Question: I have an excel sheet which has some huge data. Data is organized as follows,
A set of 7 columns and n rows; as in a table, and 1000s of such tables are placed horizontally with an empty column to separate. A screenshot is below..
 ...
I just want to have data of every 'table' saved into a different file. Manually it would take ever! So, Is there a macro or something I would automate this task with.
I am not well versed with writing macros or any VBA stuff.
Thanks,
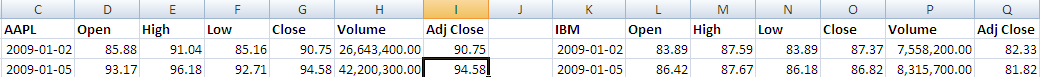
Answer: Tony has a valid point when he says
> > > If the table starting at C1 finishes on row 21, does the next table start at C23? If the table starting at K1 finishes on row 15, does the next table start at K17 or K23?
So here is a code which will work in any condition i.e data is set horizontally or vertically.

'''
'~~> Change this to the relevant Output folder
Const FilePath As String = "C:\Temp"
Dim FileNumb As Long
Sub Sample()
Dim Rng As Range
Dim AddrToCopy() As String
Dim i As Long
On Error GoTo Whoa
Application.ScreenUpdating = False
Set Rng = ActiveSheet.Cells.SpecialCells(xlCellTypeConstants, xlTextValues)
If Not Rng Is Nothing Then
AddrToCopy = Split(Rng.Address, ",")
FileNumb = 1
For i = LBound(AddrToCopy) To UBound(AddrToCopy)
ExportToSheet (AddrToCopy(i))
Next i
End If
MsgBox "Export Done Successfully"
LetsContinue:
Application.ScreenUpdating = True
Exit Sub
Whoa:
MsgBox Err.Description
Resume LetsContinue
End Sub
Sub ExportToSheet(rngAddr As String)
Range(rngAddr).Copy
Workbooks.Add
ActiveSheet.Paste
ActiveWorkbook.SaveAs Filename:= _
FilePath & "Output" & FileNumb & ".csv" _
, FileFormat:=xlCSV, CreateBackup:=False
Application.DisplayAlerts = False
ActiveWorkbook.Close
Application.DisplayAlerts = True
FileNumb = FileNumb + 1
End Sub
'''
: The above code will work for cells with only . For cells with only you have to use
'''
Set Rng = ActiveSheet.Cells.SpecialCells(xlCellTypeConstants, xlNumbers)
'''
And for (As in your question above), use this
'''
Set Rng = ActiveSheet.Cells.SpecialCells(xlCellTypeConstants)
'''
HTH
Sid